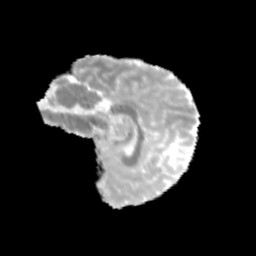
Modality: MD
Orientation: sagittal
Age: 9
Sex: male
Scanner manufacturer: siemens
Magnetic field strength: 3 T
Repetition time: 3.8 s
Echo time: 0.07 s